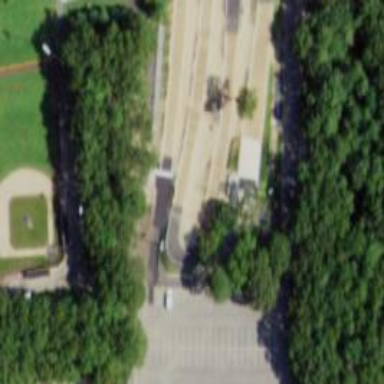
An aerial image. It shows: Cycling track for leisure and sports activities.